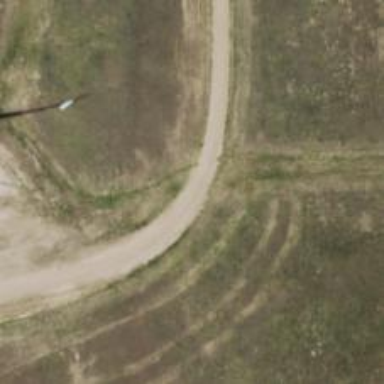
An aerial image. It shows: Road leading to wind farm area designated for service vehicles.